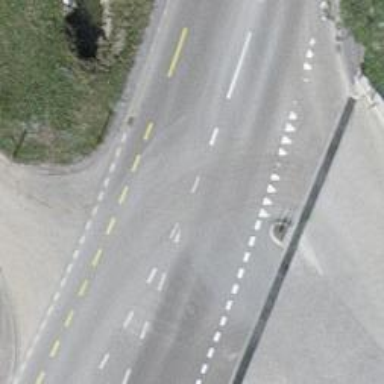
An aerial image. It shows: Tertiary road with dedicated cycle lane on the left side.